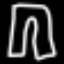
Label: pants